Interaction volume radius: 5 \u00c5
Interaction volume height: 10 \u00c5
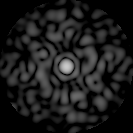
Disorder parameter: 0.9023